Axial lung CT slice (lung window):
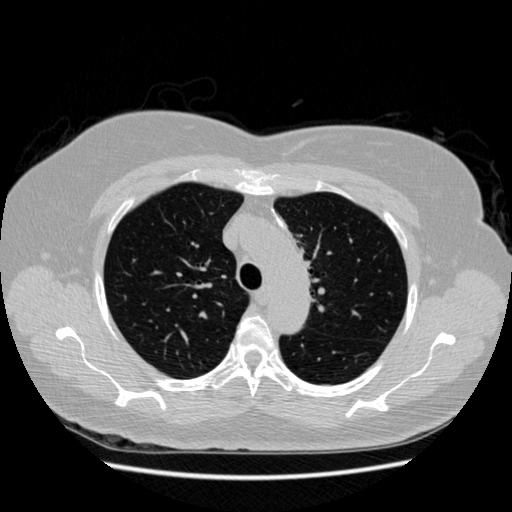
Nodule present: no